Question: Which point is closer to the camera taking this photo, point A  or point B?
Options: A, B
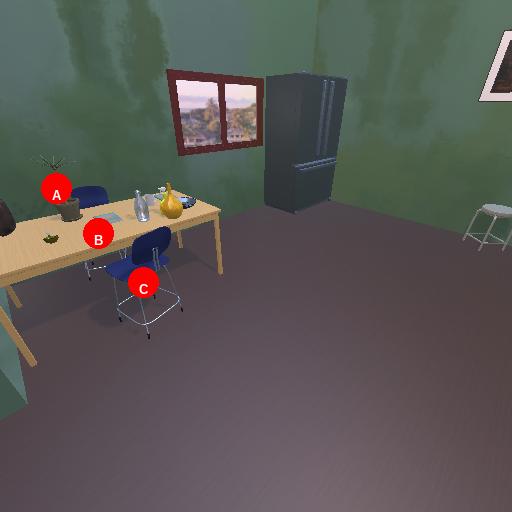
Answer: A